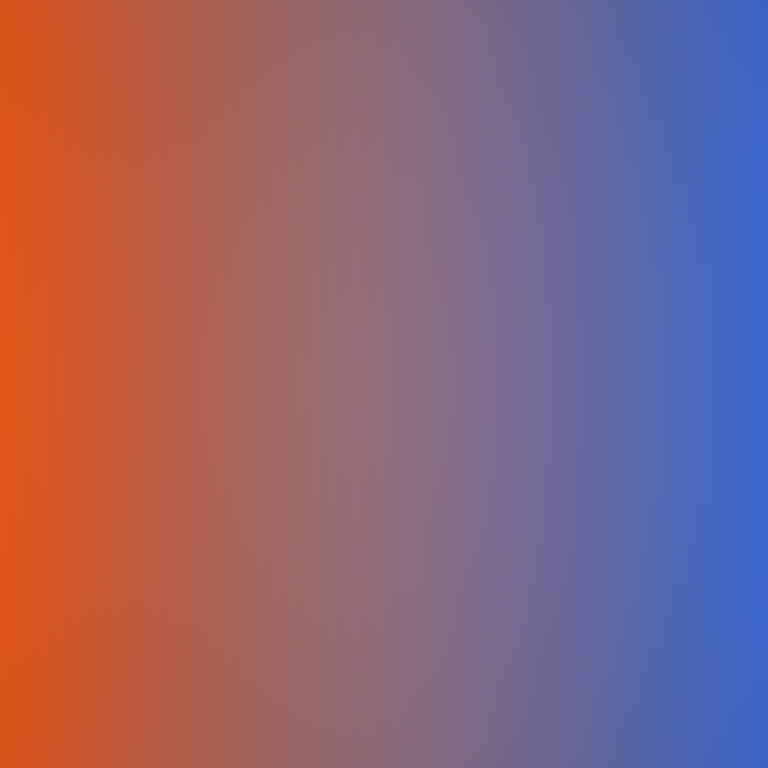
Abstract light effect, smooth gradient from warm orange to cool blue, calm atmosphere, soft blend, no room, no furniture, no objects.